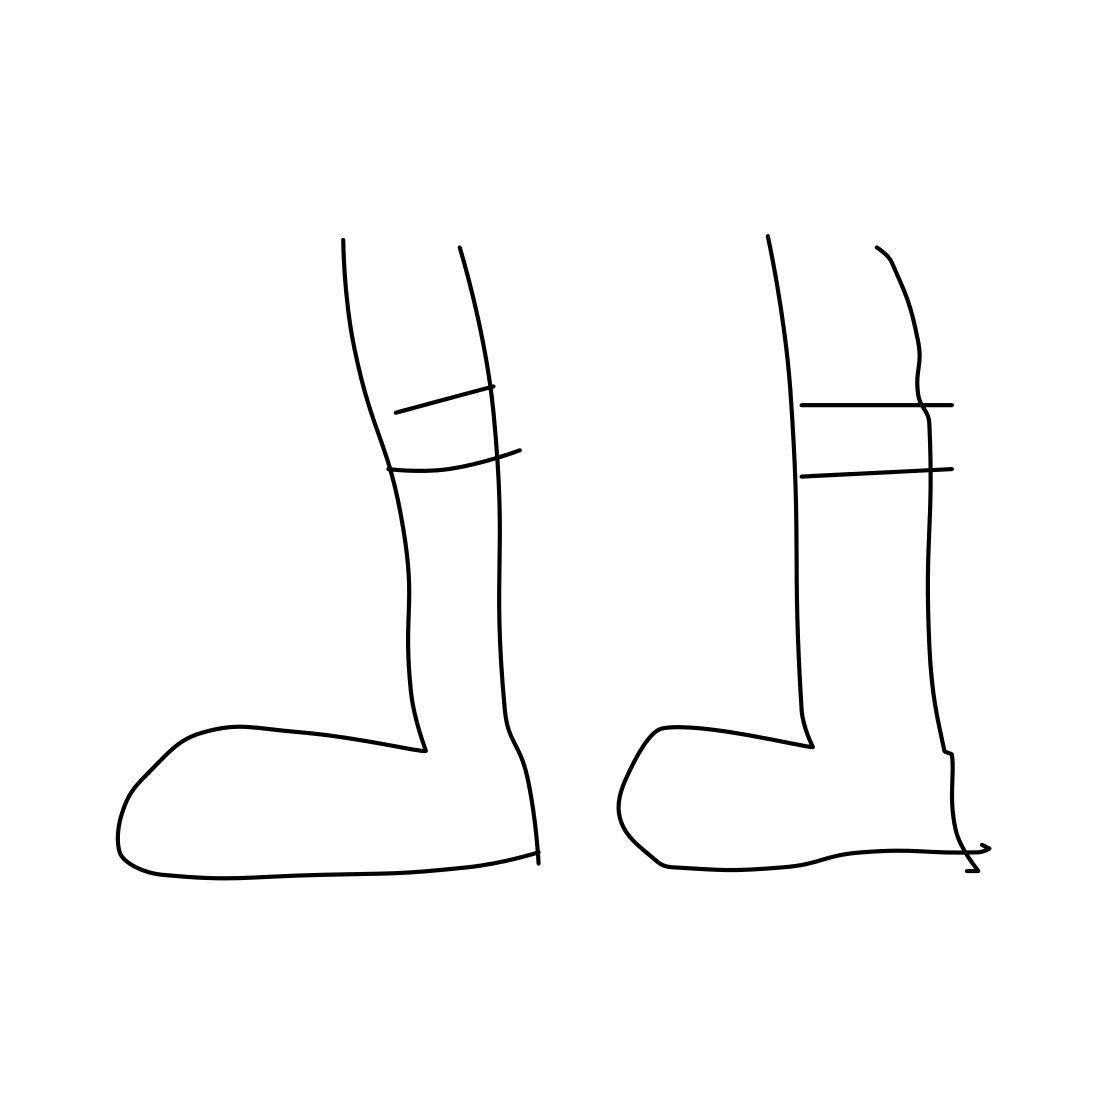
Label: socks